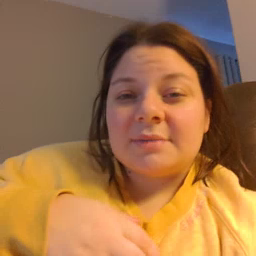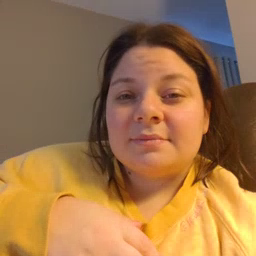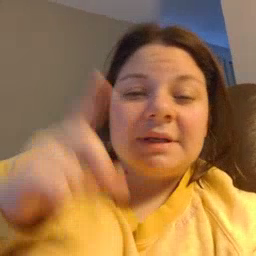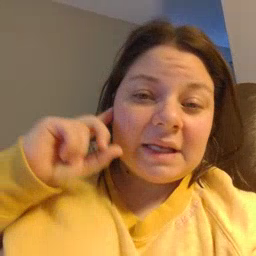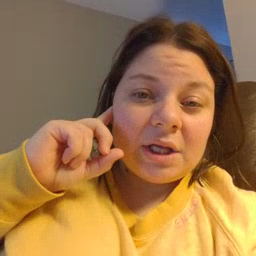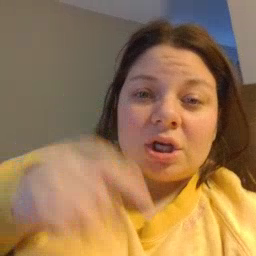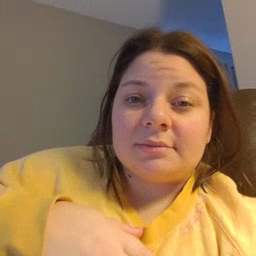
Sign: ear